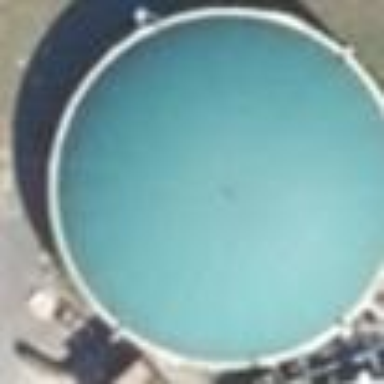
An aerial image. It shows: Covered reservoir with round-shaped roof. It is man-made structure used as digester for power generation.